Question: I am trying to create an interactive slider zooming and filtering into a data range using vertical line from each data point selected. I am not sure how to draw every vertical lines on each data point so the slider can zoom and filter vertical lines on this data range. Currently, I can draw circles on every data point and one vertical line (see attached output graph), but would like to draw vertical lines on top of those circles or just for each data point if d3 has some way to do it. I am new to d3 and I will appreciate your feedback! Here is what I have so far learning from other useful sites.
'''
/* implementation heavily influenced by http://bl.ocks.org/<PHONE> */
// define dimensions of graph
var m = [80, 80, 80, 80]; // margins
var w = 1000 - m[1] - m[3]; // width
var h = 350 - m[0] - m[2]; // height
// create a simple data array that we'll plot with a line (this array represents only the Y values, X will just be the index location)
var data = [0];
for (var i = 1; i < 1000; i++) {
var sign = Math.random() > 0.5 ? +1 : -1;
data.push(data[i - 1] + sign * Math.random());
}
// X scale will fit all values from data[] within pixels 0-w
var x = d3.scale.linear().domain([0, data.length]).range([0, w]);
// Y scale will fit values from 0-10 within pixels h-0 (Note the inverted domain for the y-scale: bigger is up!)
var y = d3.scale.linear().domain([d3.min(data), d3.max(data)]).range([h, 0]);
// Add an SVG element with the desired dimensions and margin.
var graph = d3.select("#graph").append("svg:svg")
.attr("width", w + m[1] + m[3])
.attr("height", h + m[0] + m[2])
.append("svg:g")
.attr("transform", "translate(" + m[3] + "," + m[0] + ")");
// create yAxis
var xAxis = d3.svg.axis().scale(x).tickSize(-h).tickSubdivide(3);
// Add the x-axis.
graph.append("svg:g")
.attr("class", "x axis")
.attr("transform", "translate(0," + h + ")")
.call(xAxis);
// create left yAxis
var yAxisLeft = d3.svg.axis().scale(y).ticks(4).orient("left");
// Add the y-axis to the left
graph.append("svg:g")
.attr("class", "y axis")
.attr("transform", "translate(-25,0)")
.call(yAxisLeft);
var clip = graph.append("defs").append("svg:clipPath")
.attr("id", "clip")
.append("svg:rect")
.attr("id", "clip-rect")
.attr("x", "0")
.attr("y", "0")
.attr("width", w)
.attr("height", h);
var circle = graph.selectAll("circle")
.data(data);
circle.enter()
.append("circle")
.attr("cx", function(d, i) {
return x(i)
})
.attr("cy", function(d) {
return y(d)
})
.attr("class", "circle")
.attr("r", 2)
.attr("fill", "red");
var verticalLine = graph.append('line')
.attr({
'x1': 0,
'y1': 0,
'x2': 0,
'y2': h
})
.attr("stroke", "steelblue")
.attr('class', 'verticalLine');
function zoom(begin, end) {
x.domain([begin, end - 1]);
var t = graph.transition().duration(0);
var size = end - begin;
var step = size / 10;
var ticks = [];
for (var i = 0; i <= 10; i++) {
ticks.push(Math.floor(begin + step * i));
}
xAxis.tickValues(ticks);
t.select(".x.axis").call(xAxis);
t.select('.path').attr("d", verticalLine(data));
}
$(function() {
$("#slider-range").slider({
range: true,
min: 0,
max: 1000,
values: [0, 1000],
slide: function(event, ui) {
var begin = d3.min([ui.values[0], data.length]);
var end = d3.max([ui.values[1], 0]);
console.log("begin:", begin, "end:", end);
zoom(begin, end);
}
});
});
'''
'''
/* tell the SVG path to be a thin blue line without any area fill */
path {
stroke: steelblue;
stroke-width: 1;
fill: none;
}
.axis {
shape-rendering: crispEdges;
}
.x.axis line {
stroke: lightgrey;
}
.x.axis .minor {
stroke-opacity: .5;
}
.x.axis path {
display: none;
}
.y.axis line,
.y.axis path {
fill: none;
stroke: #000;
}
'''
'''
<script src="https://mbostock.github.com/d3/d3.v2.js"></script>
<script src="https://ajax.googleapis.com/ajax/libs/jquery/1.8.2/jquery.min.js"></script>
<script src="https://ajax.googleapis.com/ajax/libs/jqueryui/1.8.23/jquery-ui.min.js"></script>
<link rel="stylesheet" href="https://ajax.googleapis.com/ajax/libs/jqueryui/1.7.2/themes/ui-lightness/jquery-ui.css" type="text/css" media="all" />
<div id="graph" class="aGraph"></div>
<div id="slider-range" style="width: 80%px; margin-left:10%; margin-right:10%"></div>
'''
Output

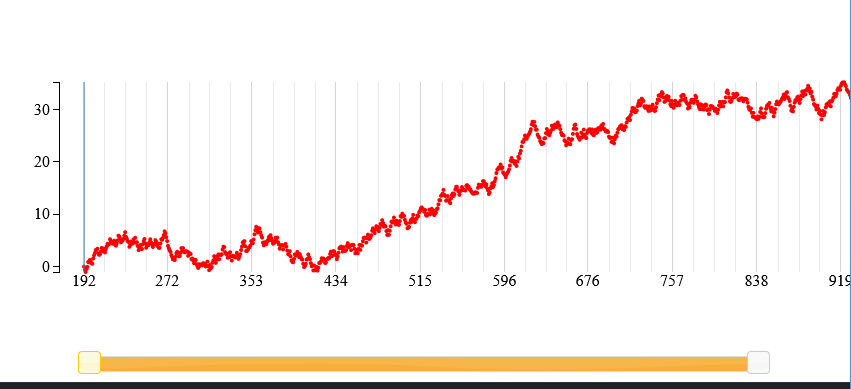
Answer: To add the lines, just repeat what you did with the circles one more time.
'''
/* implementation heavily influenced by http://bl.ocks.org/<PHONE> */
// define dimensions of graph
var m = [80, 80, 80, 80]; // margins
var w = 1000 - m[1] - m[3]; // width
var h = 350 - m[0] - m[2]; // height
// create a simple data array that we'll plot with a line (this array represents only the Y values, X will just be the index location)
var data = [0];
for (var i = 1; i < 50; i++) {
var sign = Math.random() > 0.5 ? +1 : -1;
data.push(data[i - 1] + sign * Math.random());
}
// X scale will fit all values from data[] within pixels 0-w
var x = d3.scale.linear().domain([0, data.length]).range([0, w]);
// Y scale will fit values from 0-10 within pixels h-0 (Note the inverted domain for the y-scale: bigger is up!)
var y = d3.scale.linear().domain([d3.min(data), d3.max(data)]).range([h, 0]);
// Add an SVG element with the desired dimensions and margin.
var graph = d3.select("#graph").append("svg:svg")
.attr("width", w + m[1] + m[3])
.attr("height", h + m[0] + m[2])
.append("svg:g")
.attr("transform", "translate(" + m[3] + "," + m[0] + ")");
// create yAxis
var xAxis = d3.svg.axis().scale(x).tickSize(-h).tickSubdivide(3);
// Add the x-axis.
graph.append("svg:g")
.attr("class", "x axis")
.attr("transform", "translate(0," + h + ")")
.call(xAxis);
// create left yAxis
var yAxisLeft = d3.svg.axis().scale(y).ticks(4).orient("left");
// Add the y-axis to the left
graph.append("svg:g")
.attr("class", "y axis")
.attr("transform", "translate(-25,0)")
.call(yAxisLeft);
var clip = graph.append("defs").append("svg:clipPath")
.attr("id", "clip")
.append("svg:rect")
.attr("id", "clip-rect")
.attr("x", "0")
.attr("y", "0")
.attr("width", w)
.attr("height", h);
var circle = graph.selectAll("circle")
.data(data);
circle.enter()
.append("circle")
.attr("cx", function(d, i) {
return x(i)
})
.attr("cy", function(d) {
return y(d)
})
.attr("class", "circle")
.attr("r", 2)
.attr("fill", "red");
var verticalLine = graph.selectAll(".vertical-line")
.data(data);
verticalLine.enter()
.append("line")
.attr("x1", function(d, i) {
return x(i)
})
.attr("x2", function(d, i) {
return x(i)
})
.attr({
y1: 0,
y2: h,
stroke: 'steelblue',
class: 'vertical-line'
});
function zoom(begin, end) {
x.domain([begin, end - 1]);
var t = graph.transition().duration(0);
var size = end - begin;
var step = size / 10;
var ticks = [];
for (var i = 0; i <= 10; i++) {
ticks.push(Math.floor(begin + step * i));
}
xAxis.tickValues(ticks);
t.select(".x.axis").call(xAxis);
t.select('.path').attr("d", verticalLine(data));
}
$(function() {
$("#slider-range").slider({
range: true,
min: 0,
max: 1000,
values: [0, 1000],
slide: function(event, ui) {
var begin = d3.min([ui.values[0], data.length]);
var end = d3.max([ui.values[1], 0]);
console.log("begin:", begin, "end:", end);
zoom(begin, end);
}
});
});
'''
'''
/* tell the SVG path to be a thin blue line without any area fill */
path {
stroke: steelblue;
stroke-width: 1;
fill: none;
}
.axis {
shape-rendering: crispEdges;
}
.x.axis line {
stroke: lightgrey;
}
.x.axis .minor {
stroke-opacity: .5;
}
.x.axis path {
display: none;
}
.y.axis line,
.y.axis path {
fill: none;
stroke: #000;
}
'''
'''
<script src="https://mbostock.github.com/d3/d3.v2.js"></script>
<script src="https://ajax.googleapis.com/ajax/libs/jquery/1.8.2/jquery.min.js"></script>
<script src="https://ajax.googleapis.com/ajax/libs/jqueryui/1.8.23/jquery-ui.min.js"></script>
<link rel="stylesheet" href="https://ajax.googleapis.com/ajax/libs/jqueryui/1.7.2/themes/ui-lightness/jquery-ui.css" type="text/css" media="all" />
<div id="graph" class="aGraph"></div>
<div id="slider-range" style="width: 80%px; margin-left:10%; margin-right:10%"></div>
'''